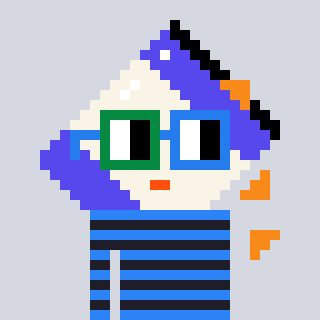
a pixel art character with square green and blue glasses, a chips-shaped head and a grayscale-colored body on a cool background